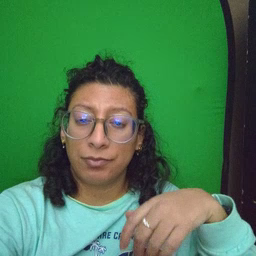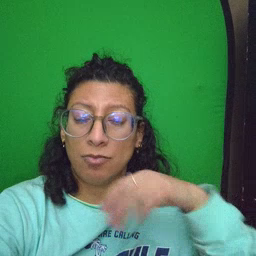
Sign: pool